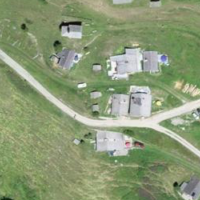
EUNIS habitat code: 23
Species observed at this site:
Sedum album